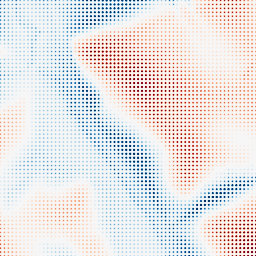
Category: multiscale
Decomposition family: dog_multiscale
Decomposition parameters: sigma_ratio: 2
n_scales: 5
base_sigma: 1
Upsampling method: sinc_blackman
Upsampling parameters: scale: 8
kernel_size: 4
Upsampling scale: 8